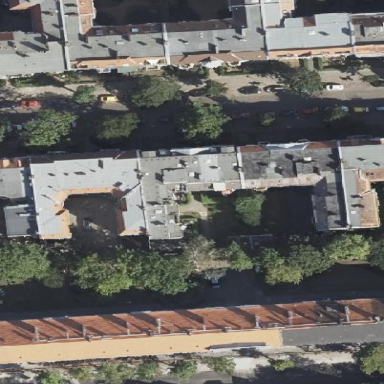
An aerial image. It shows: Building consisting of apartments with double saltbox roof shape.